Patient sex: M
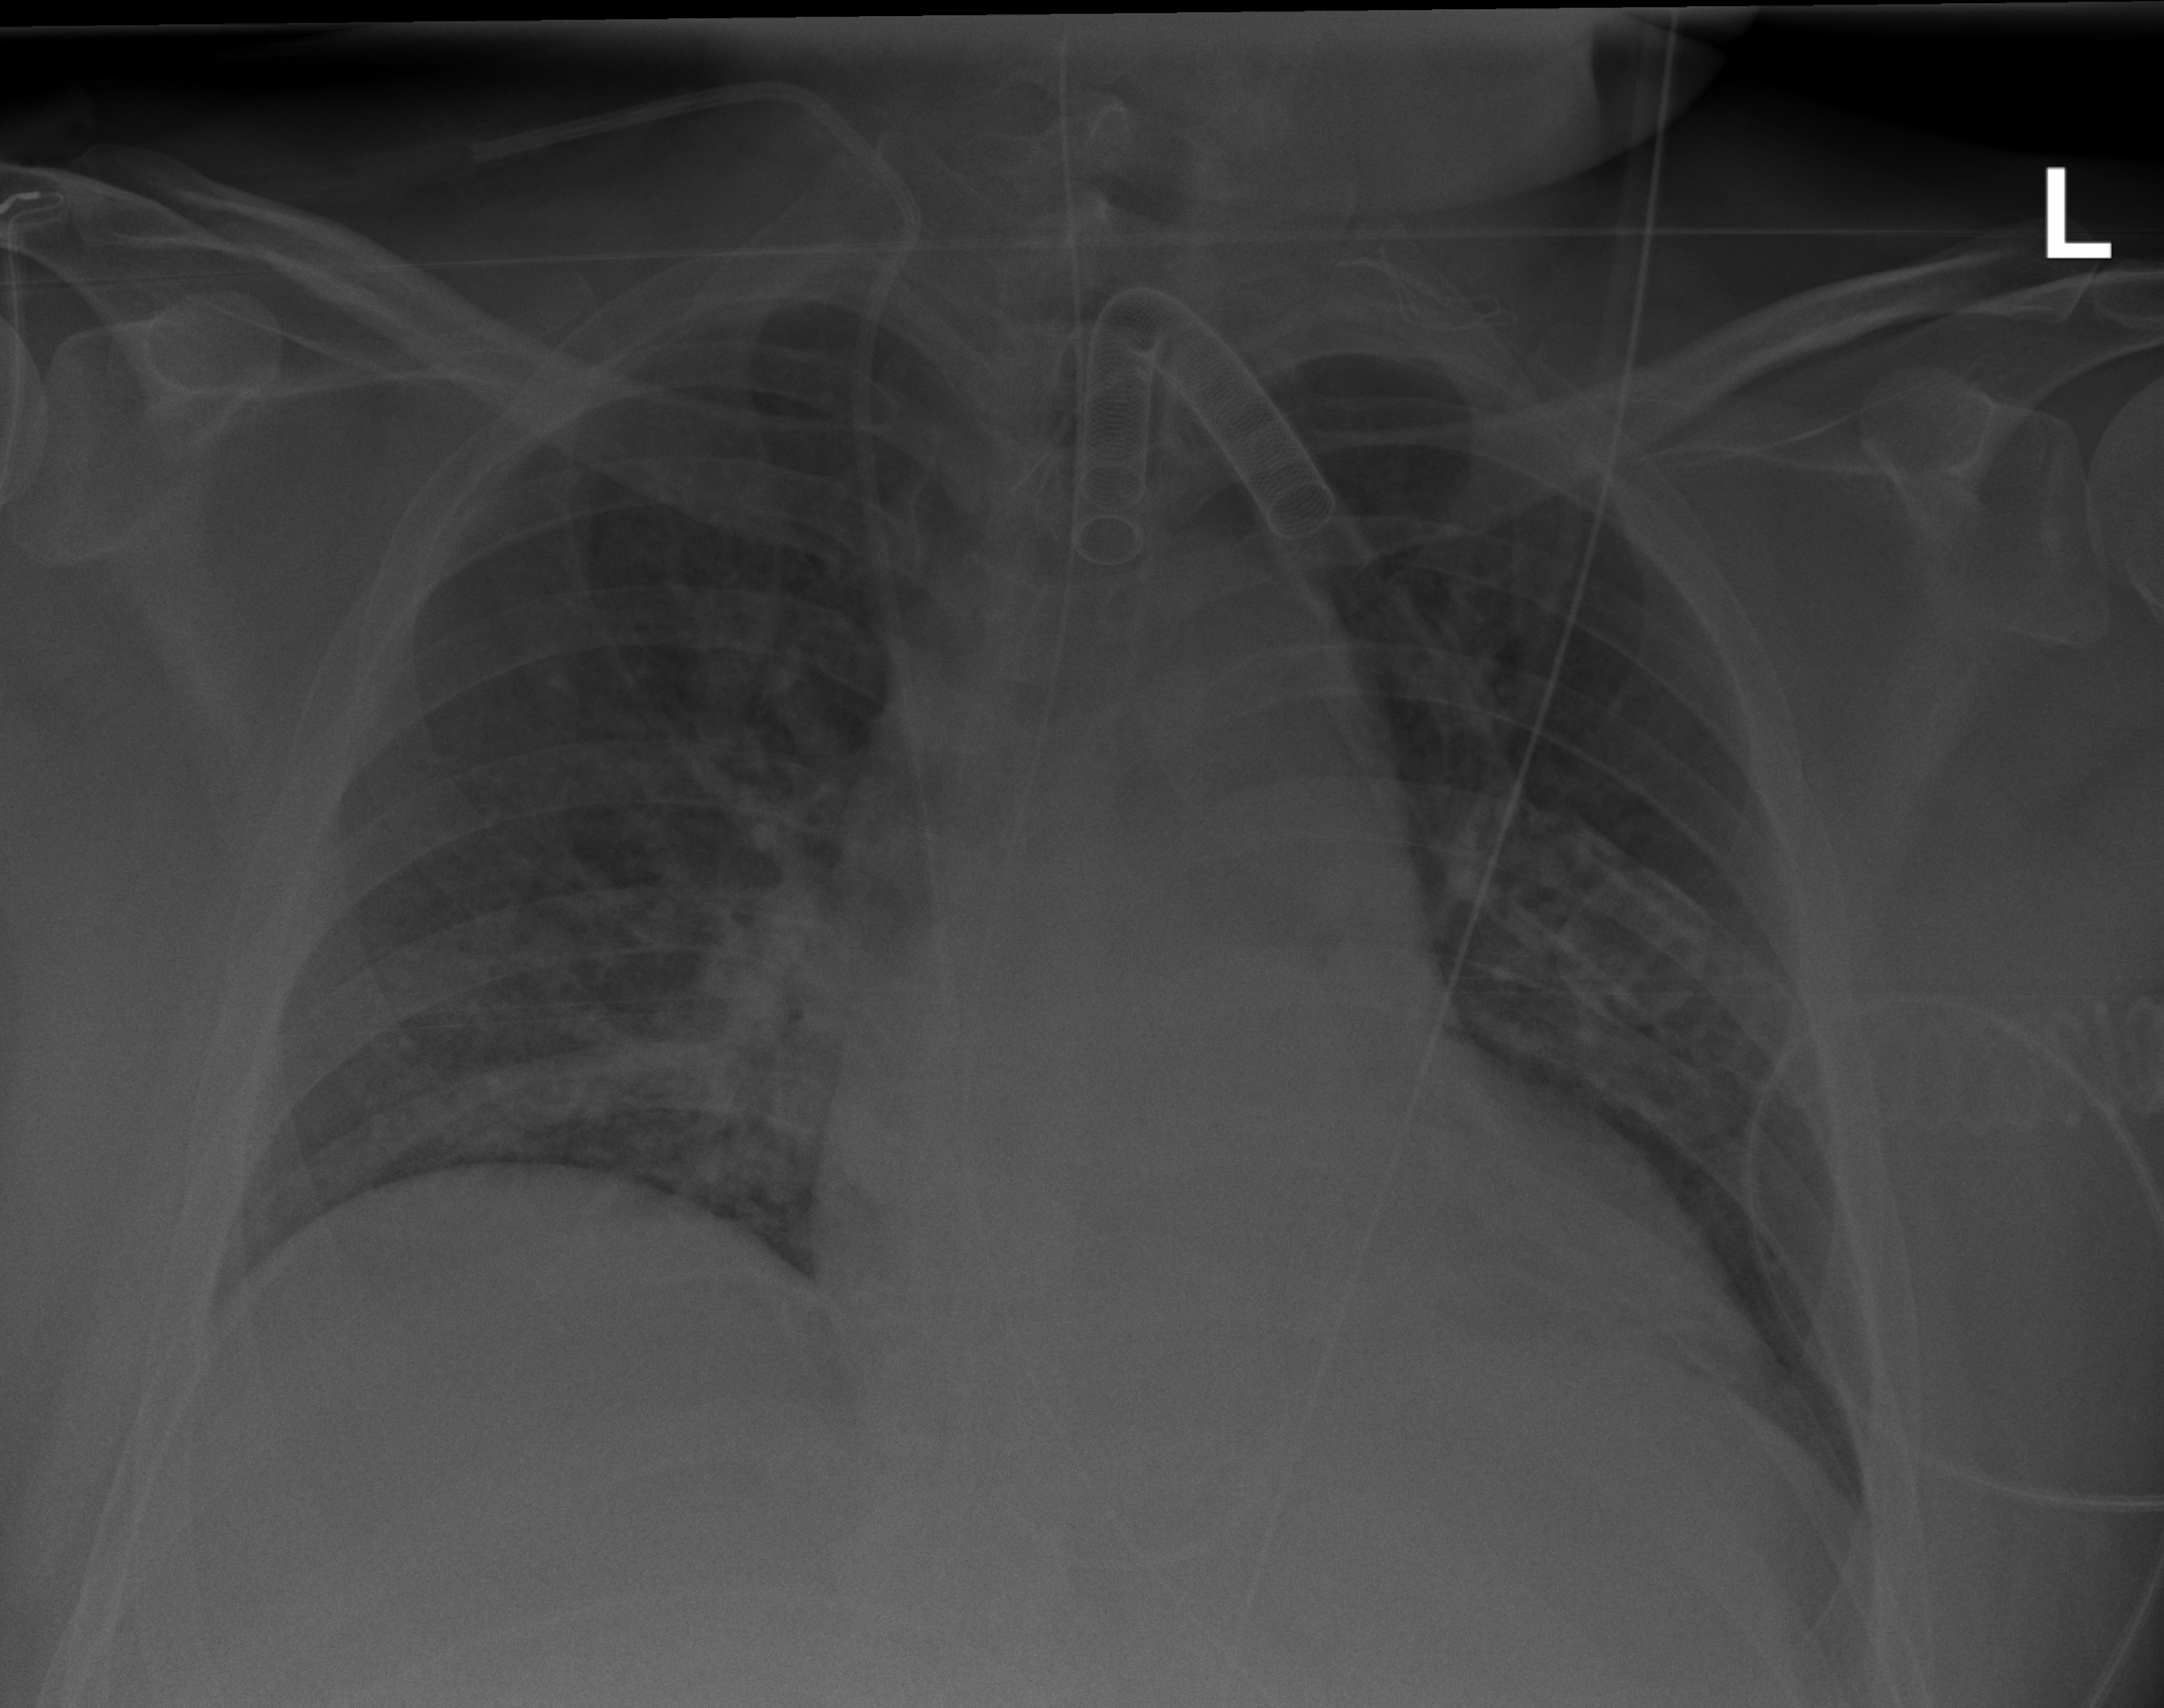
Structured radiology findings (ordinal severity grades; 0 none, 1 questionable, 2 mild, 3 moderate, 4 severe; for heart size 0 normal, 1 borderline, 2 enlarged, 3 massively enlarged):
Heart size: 1
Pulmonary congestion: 2
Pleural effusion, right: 0
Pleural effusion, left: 0
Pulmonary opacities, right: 2
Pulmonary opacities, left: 0
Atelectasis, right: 2
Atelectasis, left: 0